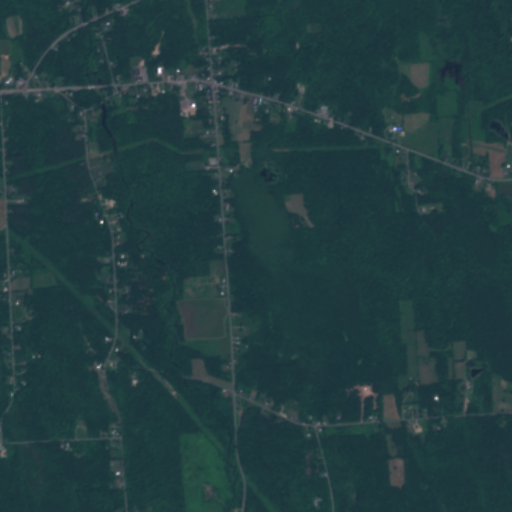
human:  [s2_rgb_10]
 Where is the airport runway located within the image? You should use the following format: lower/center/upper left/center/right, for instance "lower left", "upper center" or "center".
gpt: The airport runway is located in the upper right of the image.
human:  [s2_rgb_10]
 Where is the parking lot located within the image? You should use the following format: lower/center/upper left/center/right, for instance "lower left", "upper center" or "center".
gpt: The parking lot is located in the upper left of the image.
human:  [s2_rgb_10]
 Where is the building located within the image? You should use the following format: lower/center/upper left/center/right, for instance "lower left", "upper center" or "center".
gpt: There is no building in the image.